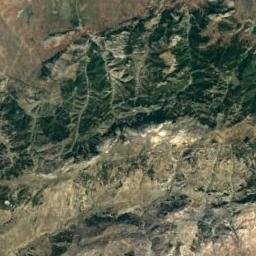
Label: mountain